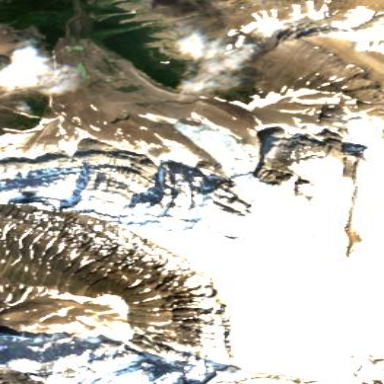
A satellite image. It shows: Majestic glacier in the distance.